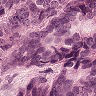
Metastatic tissue present: yes